Question: I'm working on a game that implements a health bar. The health bar is a CCSprite that is 1px by 1px and then resized to the size I need it to be using a method I found <URL>. The bar resizes great using this method but I'd like the change the color of the bar depending on how much health is left. Here's the method I'm using to do the resizing.
'''
-(void) takeDamage:(double)damage {
currentHP -= damage;
if( currentHP > 0) {
double percentage = (double)currentHP/ (double)maxHP;
double width = (self.contentSize.width * (3.0f/4.0f)) * percentage;
if (percentage <= 0.2f) {
CCTexture2D * tex = [[CCTextureCache sharedTextureCache] addImage:@"hp_red.png"];
[bar setTexture:tex];
} else if( percentage <= 0.45f) {
CCTexture2D * tex = [[CCTextureCache sharedTextureCache] addImage:@"hp_yellow.png"];
[bar setTexture:tex];
}
[self resizeSprite:bar toWidth:width toHeight:self.contentSize.height/15];
}
[nums setString:[NSString stringWithFormat:@"%i/%i", currentHP, maxHP]];
}
'''
The texture change I'm doing is something else I got from SO and it changes the sprite's image (to another 1px by 1px image except it's yellow or red instead of green). The problem is that the sprite is only half yellow with the other half being black as shown below.

If you look at the health bar for "Abraxol" you'll see the weird half yellow half black effect I'm talking about.
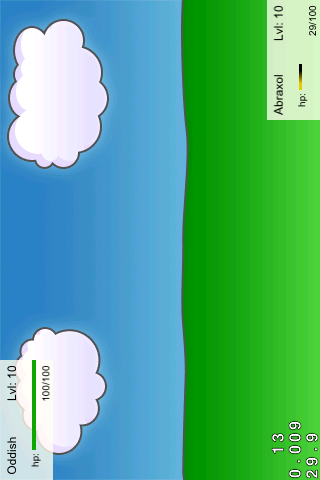
Answer: Not certain, but the weirdness of the yellow fading to black might have something to do with the size of the texture being 1px x 1px and how the image file was generated. Have you tried using a larger, say 10px x 10px image file to see if the effect still exists.
Any reason that you don't use a sprite for the health bar that is the size of the health bar?
In the game All Star Rally, in the pic below, I used multiple sprites for the sprite health bar where the red, green, and yellow bars are behind the health bar outline sprite. I just set the anchorpoint to be on the left side of the sprite and manipulate the scaleX of the sprite to change the length of the health bar from a value of 1.0 down to 0.01 as a minimum scale, then I make the sprite not visible and don't try to scale any smaller than that.
You could layer sprite of different colors and swap their visibility if you want to change the color or texture of the sprite as the health bar shrinks.
If you use a bar that is the size of the actual bar in your game, then you could add interesting gradient or other effects to the sprite.
Another option for changing the color of the sprite would be to use the sprite.color to manipulate the color of the sprite. With the color property you can subtract red, green and blue values of the sprite to tint it. If you start with a white sprite, then you can color it red for example by subtracting all of the green and blue color components in the sprite.color.